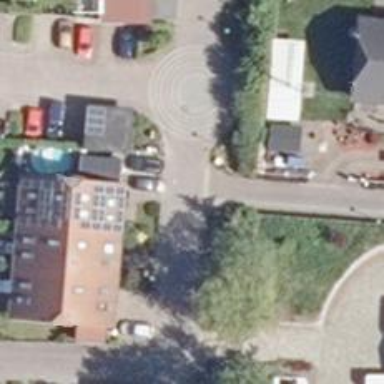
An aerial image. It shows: Living street.